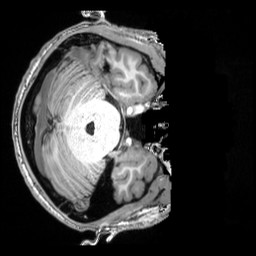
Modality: T1w
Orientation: axial
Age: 28
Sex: male
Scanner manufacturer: siemens
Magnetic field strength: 3 T
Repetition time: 2.5 s
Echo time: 0.00343 s